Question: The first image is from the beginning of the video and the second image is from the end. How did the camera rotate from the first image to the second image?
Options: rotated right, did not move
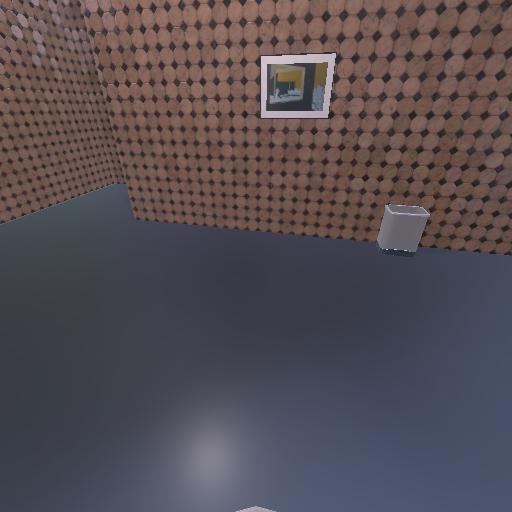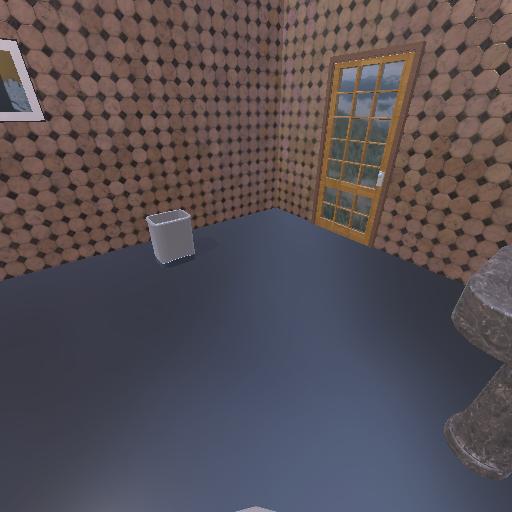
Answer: rotated right